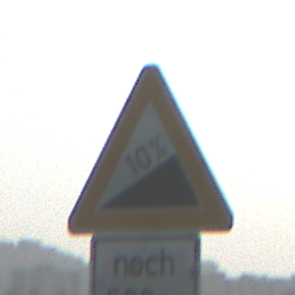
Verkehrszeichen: Steigung10
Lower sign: LaengeEinerStrecke3
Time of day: MorningAfternoon
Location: Outdoor (Special)
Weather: Clear
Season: NotSpecified
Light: Natural